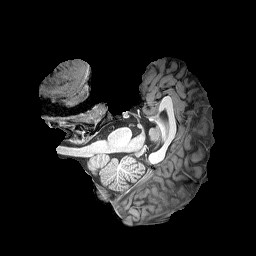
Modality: T1w
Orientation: axial
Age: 24
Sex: male
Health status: healthy